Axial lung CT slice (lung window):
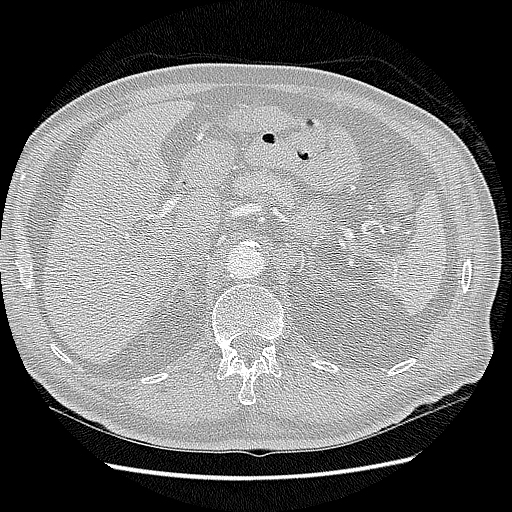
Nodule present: no